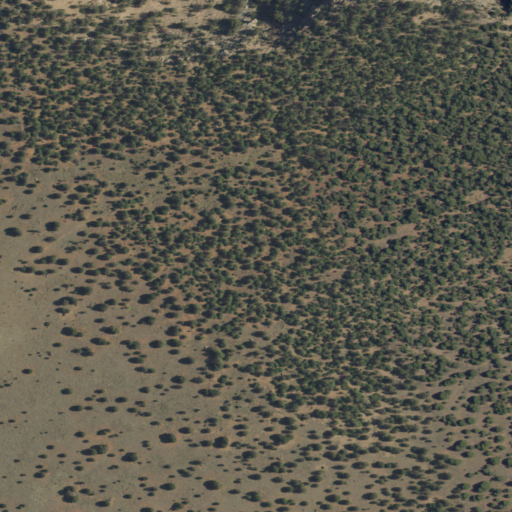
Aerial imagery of mountain in New Mexico named Reading Mesa containing shrub and evergreen forest